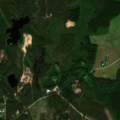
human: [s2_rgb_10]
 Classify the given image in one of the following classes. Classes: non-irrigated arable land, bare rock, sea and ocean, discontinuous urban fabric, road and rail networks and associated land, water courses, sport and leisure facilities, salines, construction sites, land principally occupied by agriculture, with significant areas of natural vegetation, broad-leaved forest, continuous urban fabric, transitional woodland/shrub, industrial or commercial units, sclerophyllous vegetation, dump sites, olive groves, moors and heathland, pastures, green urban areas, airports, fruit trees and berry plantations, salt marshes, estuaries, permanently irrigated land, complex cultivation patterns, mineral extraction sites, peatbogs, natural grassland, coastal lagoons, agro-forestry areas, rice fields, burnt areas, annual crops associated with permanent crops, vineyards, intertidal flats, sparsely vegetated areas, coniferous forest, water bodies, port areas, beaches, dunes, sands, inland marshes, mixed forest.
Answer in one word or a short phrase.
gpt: discontinuous urban fabric, non-irrigated arable land, coniferous forest, mixed forest, transitional woodland/shrub